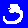
Digit: 3